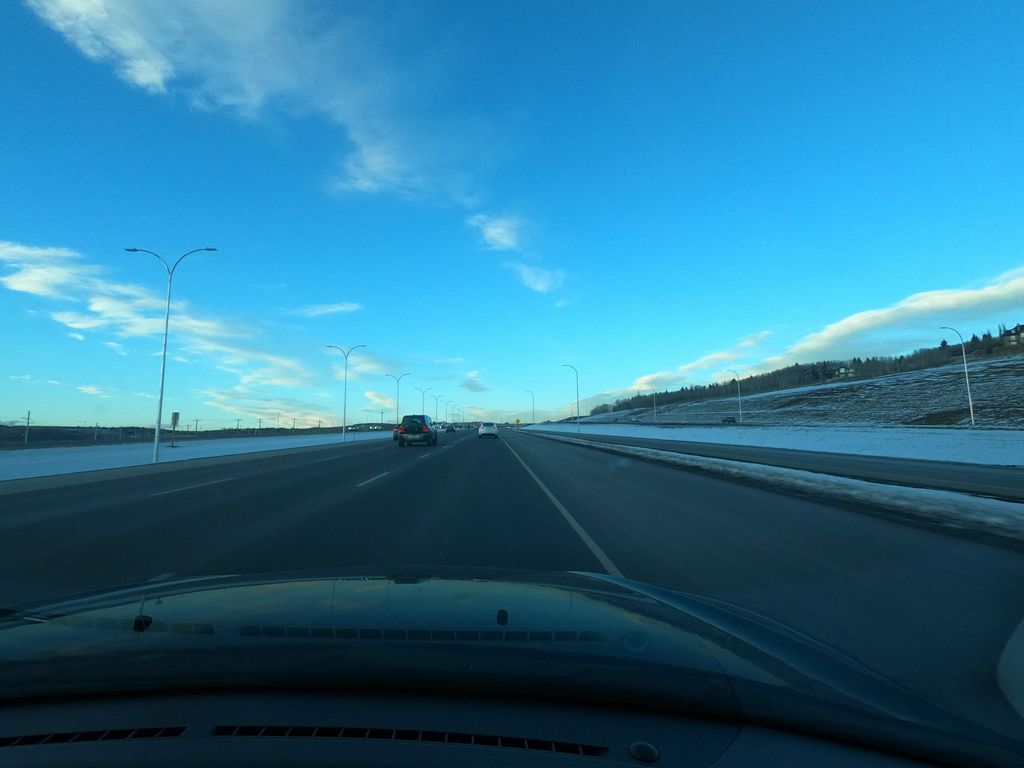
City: calgary